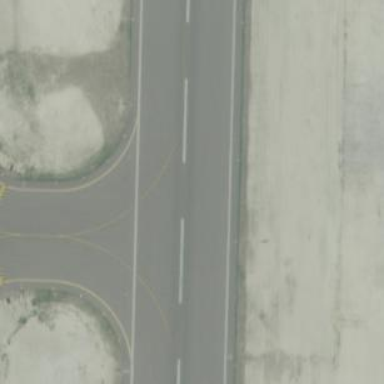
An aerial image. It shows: Image of taxiway at airport.